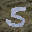
Label: 5